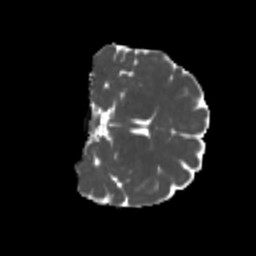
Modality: MD
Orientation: coronal
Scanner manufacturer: siemens
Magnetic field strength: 3 T
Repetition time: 4 s
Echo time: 0.0594 s